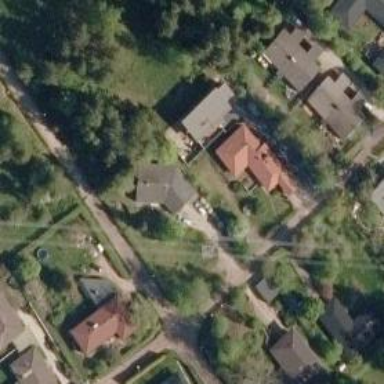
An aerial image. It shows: Living street.